Question: I am creating a sample Win8 app and using share contract I am trying to share HTML Content. When the user select email app from the share application option I want to set email address in 'TO' field. How can I do so? Following is my code written to share HTML content:
Code:
'''
DataPackage requestData = request.Data;
requestData.Properties.Title = this.PageViewModel.JobInformationDetail.JobNumber;
requestData.Properties.Description = this.PageViewModel.JobInformationDetail.CustomerSignatureName;
//requestData.SetText("Sample Text");
StorageFile signatureStream = await GetInkManagerStream();
requestData.SetHtmlFormat(Windows.ApplicationModel.DataTransfer.HtmlFormatHelper.CreateHtmlFormat(this.GetMailDescription()));
'''
Following images shows where to set the email address in To field:

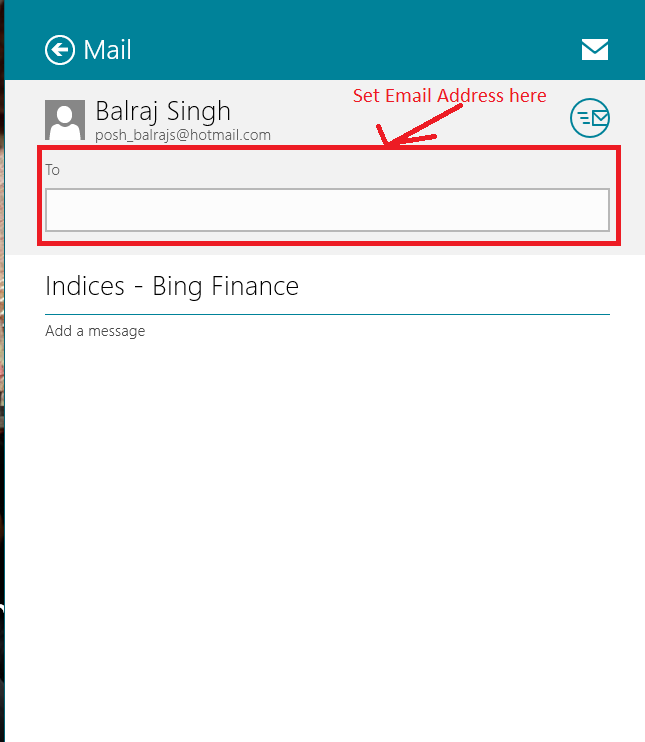
Answer: You can't do that. We'll have a solution to this until WinRT come up with a standard email 'DataPackage' format to <URL> and support it in the email app.
I think Microsoft's default Mail should be upgraded. It's entirely depend upon sharing target app to show particular data to particular place. DataPackage's 'Title' property is set as subject and 'Description' property is set as mail body but there's no provsion for to email(s).
If sharing experience is best one then user will user default Mail app otherwise they will go for another mail apps.